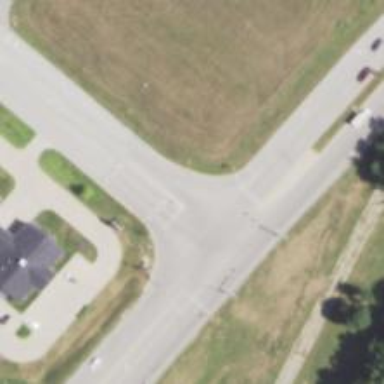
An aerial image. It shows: Solid lane divider road marking.